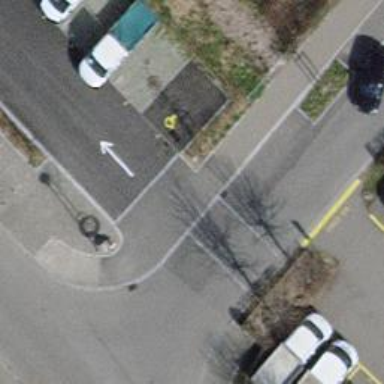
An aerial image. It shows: Asphalt sidewalk.